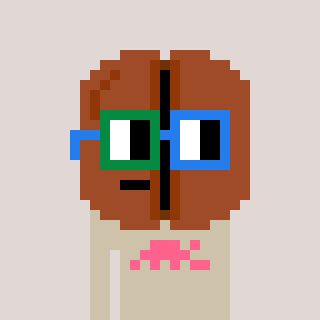
a pixel art character with square green and blue glasses, a coffeebean-shaped head and a bege-colored body on a warm background